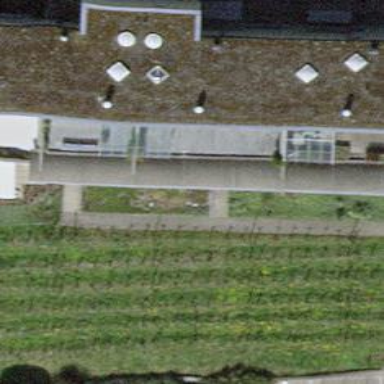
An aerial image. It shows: Vineyard growing grapes.